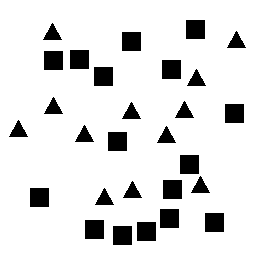
Squares: 16
Triangles: 12
Stars: 0
Total shapes: 28